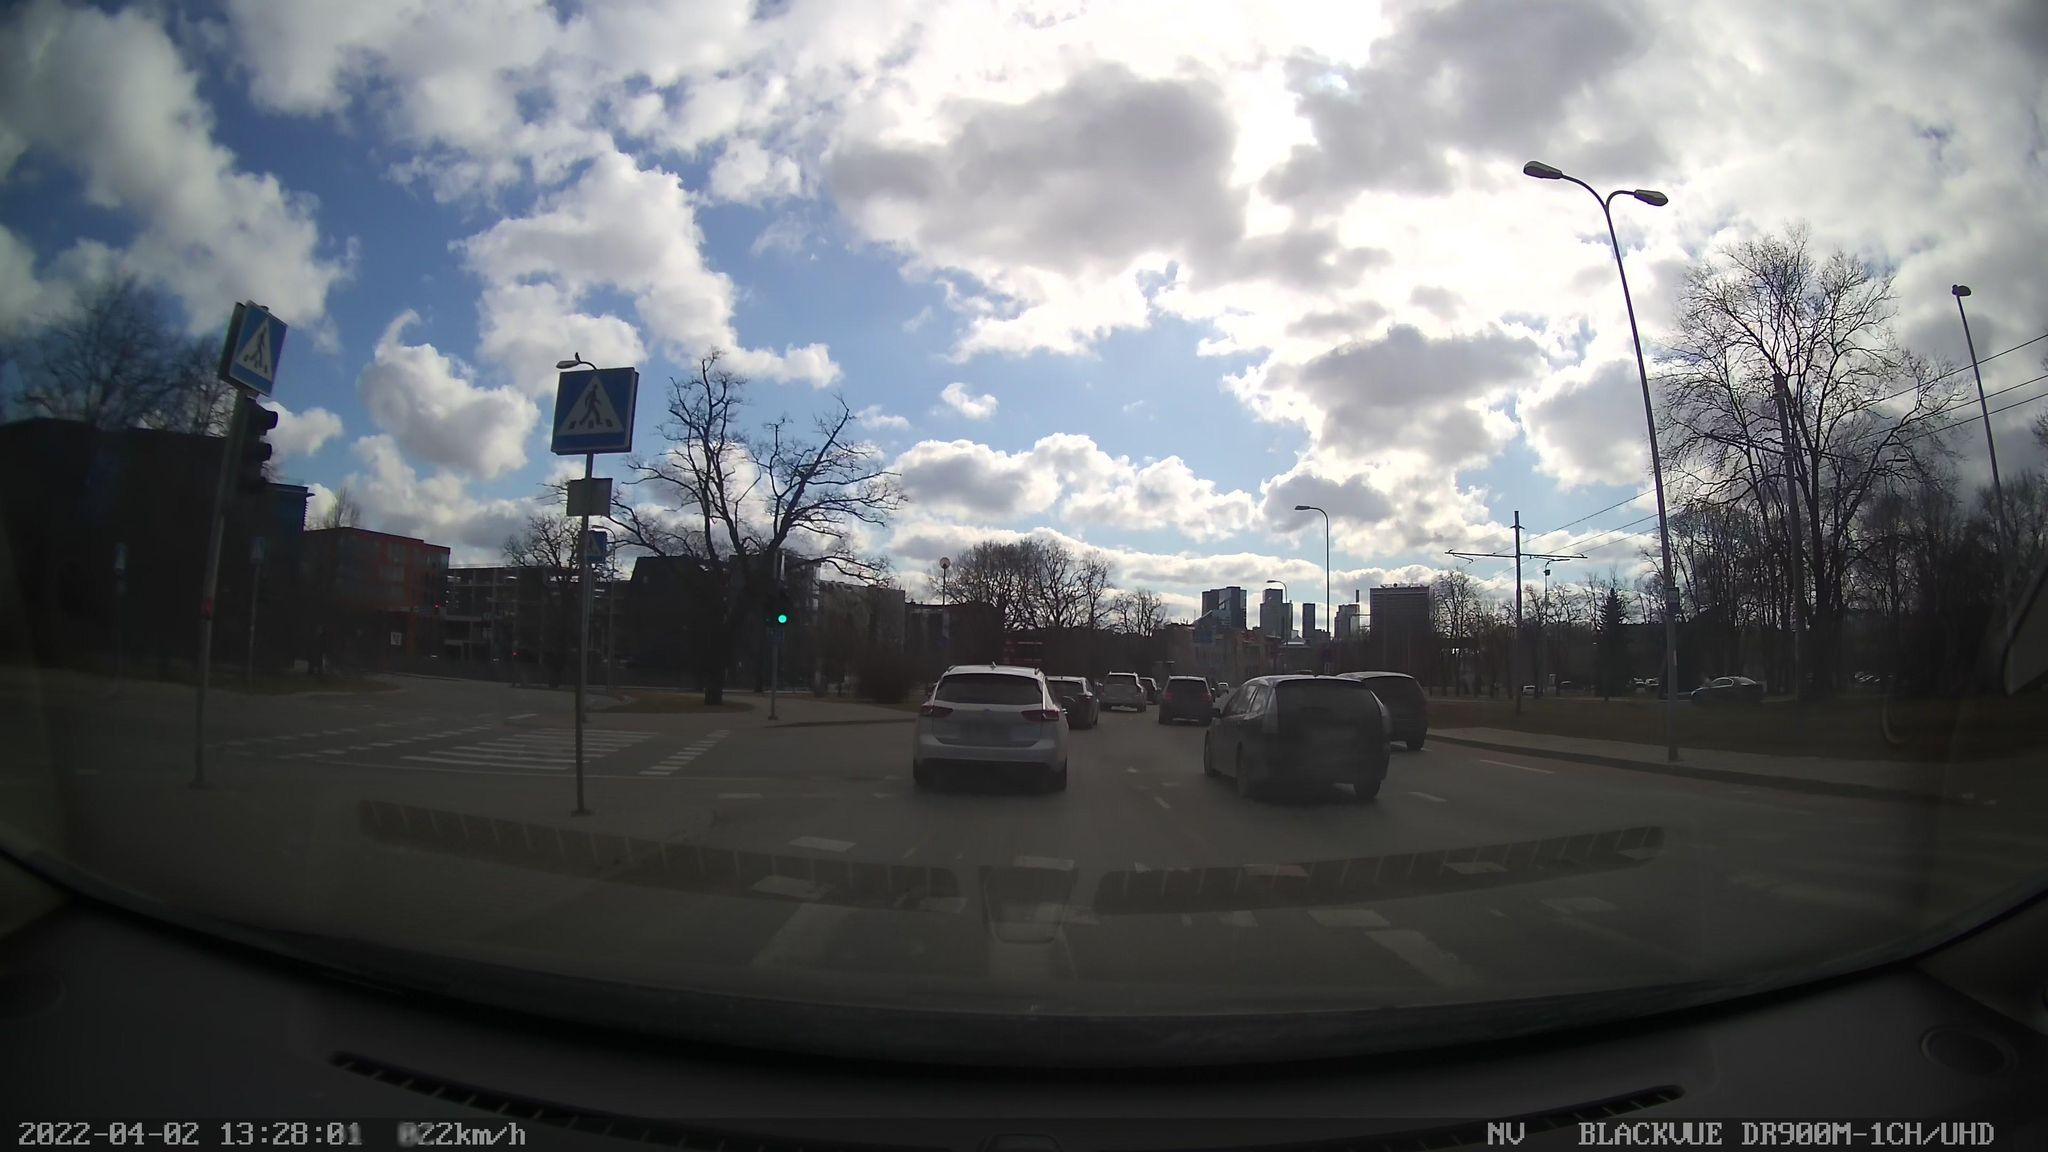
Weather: cloudy
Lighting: day
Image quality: good
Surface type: driving surface
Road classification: secondary_link
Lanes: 2
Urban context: urban centre
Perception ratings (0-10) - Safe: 3.6, Lively: 2.11, Beautiful: 3.3, Boring: 7.44, Depressing: 4.77, Wealthy: 1.66